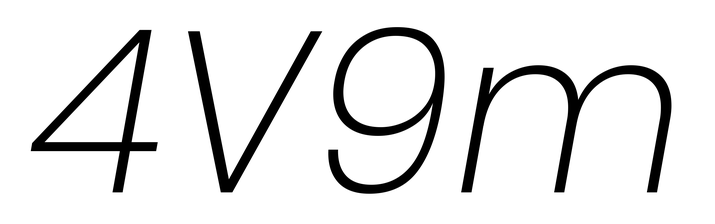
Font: Poppins-ExtraLightItalic